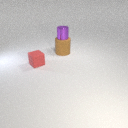
large brown rubber cylinder to the right of small red rubber cube